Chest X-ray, PA view. Patient: 52 years old, sex F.
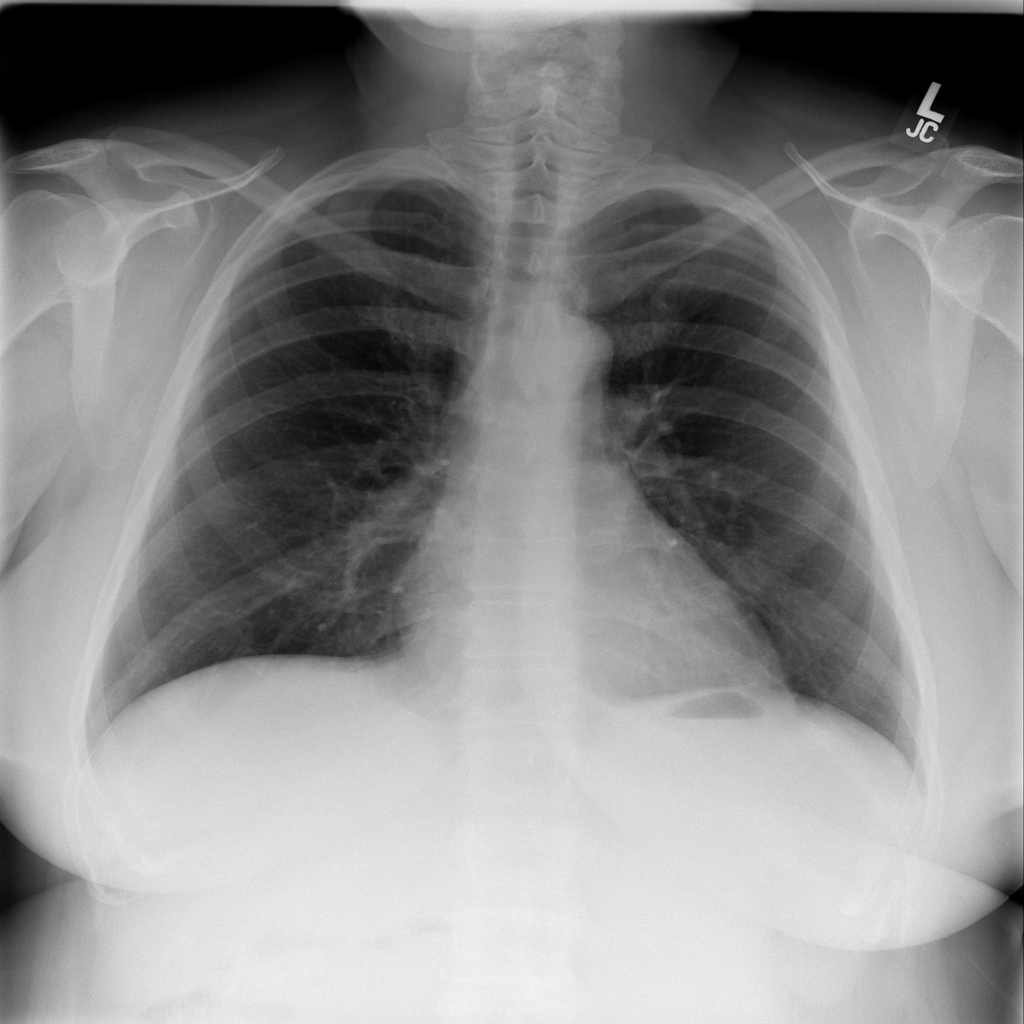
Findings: No Finding